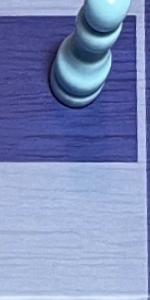
Label: Empty